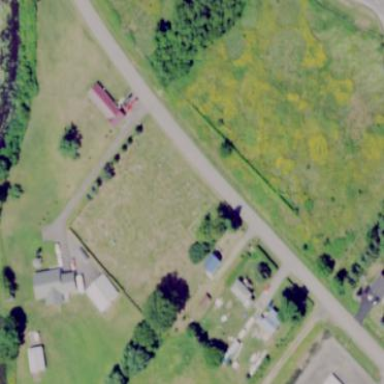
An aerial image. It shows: Cemetery.